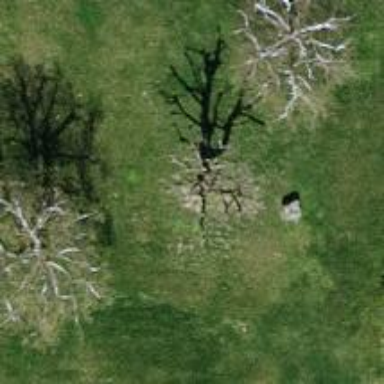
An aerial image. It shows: Tree with mixed leaves.